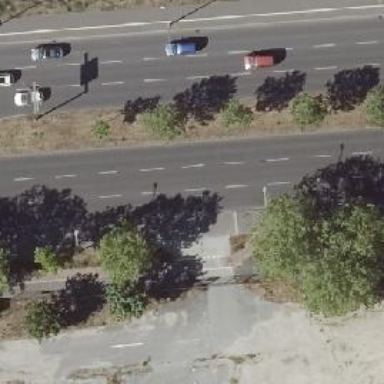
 featuring dual carriageway and asphalt surface."